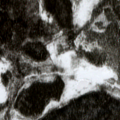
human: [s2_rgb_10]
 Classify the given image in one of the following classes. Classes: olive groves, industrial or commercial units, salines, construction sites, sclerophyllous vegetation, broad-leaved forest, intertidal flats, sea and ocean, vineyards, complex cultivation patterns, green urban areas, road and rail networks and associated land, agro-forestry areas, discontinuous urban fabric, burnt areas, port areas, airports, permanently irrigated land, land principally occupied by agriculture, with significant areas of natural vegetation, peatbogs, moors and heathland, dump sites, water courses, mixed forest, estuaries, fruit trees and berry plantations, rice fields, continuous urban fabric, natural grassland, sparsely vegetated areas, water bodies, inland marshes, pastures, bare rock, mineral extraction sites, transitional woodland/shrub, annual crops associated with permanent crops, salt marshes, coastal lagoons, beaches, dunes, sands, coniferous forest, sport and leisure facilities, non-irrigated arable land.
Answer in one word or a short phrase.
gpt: coniferous forest, transitional woodland/shrub